Field crop: tomato
Growth stage: 2
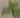
Species: solanum